Question: As I understand it, an uninitialized variable in Ada is undefined, so it could be anything. Normally, the compiler keeps you from using an uninitialized variable, since this is silly. When playing around with shifting arrays, I noticed GNAT would let me access the now uninitialized members of the array. For a left shift the new rightmost member would be 0, and for a right shift the new leftmost member would be <PHONE>. This held true regardless of the size of the array, or how much it was shifted.
Is there a technical explanation for these numbers?
All testing was done on an Intel x64. My AMD x64 machines are down, and my RaspPi broke a few days ago.
Shift implementation:
'''
function Shift(Source : in Static_Array;
Toward : in Direction;
By : in Positive := 1)
return Static_Array is
Result : Static_Array(Source'Range);
begin
case Toward is
when Left =>
Result(Result'First .. Result'Last-By) :=
Source(Source'First+By .. Source'Last);
when Right =>
Result(Result'First+By .. Result'Last) :=
Source(Source'First .. Source'Last-By);
end case;
return Result;
end Shift;
'''
In the test file:
'''
A : Static_Array := (1, 2, 3, 4, 5, 6, 7, 8);
'''
Results:

The results were generated from a test program. First thing is what's being run, after - is the result, after = is what's "expected". Since the value is uninitialized and that's undefined, I just put 0 to have something.
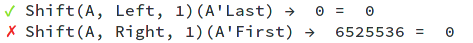
Answer: Uninitialized array components contain whatever remnants were in memory before execution. The spurious values may appear stereotypical, due in part to the way the generated code allocates stack frames. A glance at the generated <URL>, to see the effect.